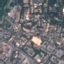
Label: Residential